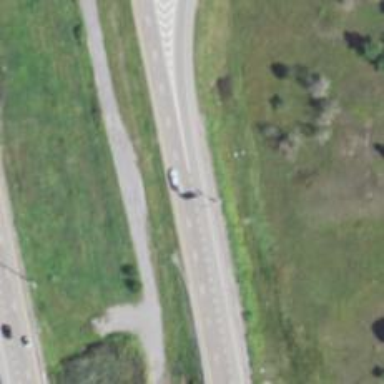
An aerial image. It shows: Motorway junction.